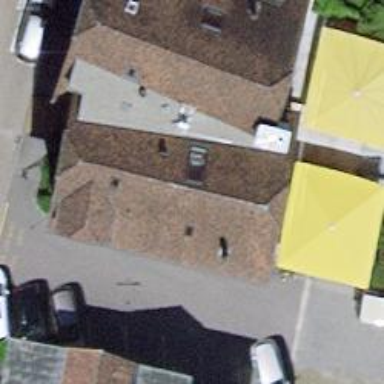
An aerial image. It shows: Restaurant.